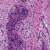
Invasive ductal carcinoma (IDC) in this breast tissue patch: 1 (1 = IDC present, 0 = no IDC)